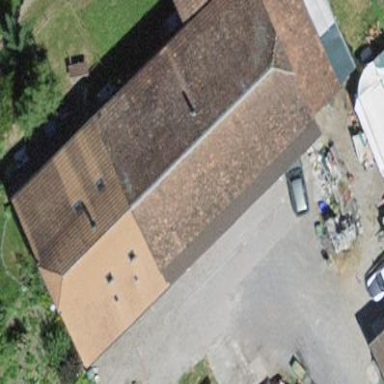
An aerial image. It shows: Farm building.